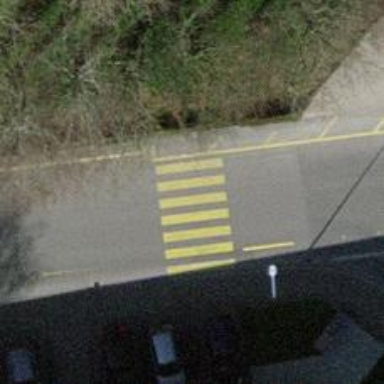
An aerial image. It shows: Footway crossing with marked asphalt surface.